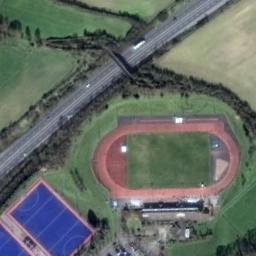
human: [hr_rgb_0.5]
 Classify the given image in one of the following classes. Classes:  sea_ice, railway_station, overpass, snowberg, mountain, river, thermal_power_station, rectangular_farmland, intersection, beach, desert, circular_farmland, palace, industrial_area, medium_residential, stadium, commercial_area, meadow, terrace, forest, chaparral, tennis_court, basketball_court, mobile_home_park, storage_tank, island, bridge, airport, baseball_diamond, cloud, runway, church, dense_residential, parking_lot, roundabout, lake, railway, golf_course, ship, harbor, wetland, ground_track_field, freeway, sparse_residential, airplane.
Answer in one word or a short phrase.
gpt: ground_track_field